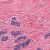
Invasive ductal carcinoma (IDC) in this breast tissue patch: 0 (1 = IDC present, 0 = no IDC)